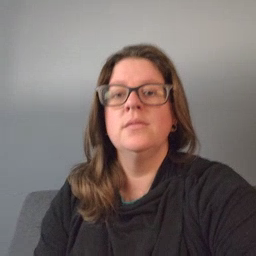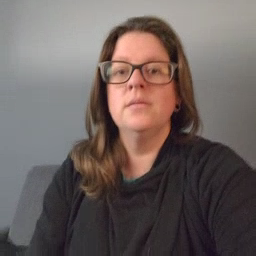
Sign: weus